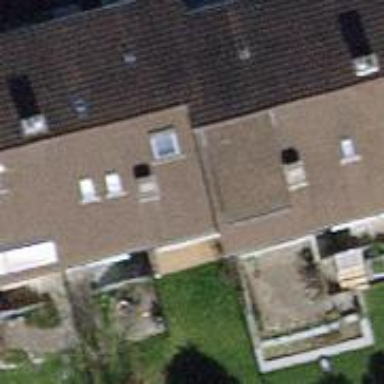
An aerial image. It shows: Building with tile roof.